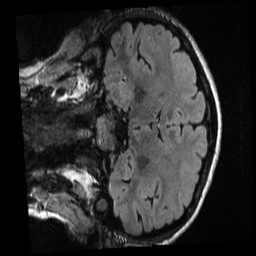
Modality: T1w
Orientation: coronal
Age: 22
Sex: female